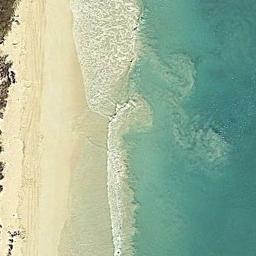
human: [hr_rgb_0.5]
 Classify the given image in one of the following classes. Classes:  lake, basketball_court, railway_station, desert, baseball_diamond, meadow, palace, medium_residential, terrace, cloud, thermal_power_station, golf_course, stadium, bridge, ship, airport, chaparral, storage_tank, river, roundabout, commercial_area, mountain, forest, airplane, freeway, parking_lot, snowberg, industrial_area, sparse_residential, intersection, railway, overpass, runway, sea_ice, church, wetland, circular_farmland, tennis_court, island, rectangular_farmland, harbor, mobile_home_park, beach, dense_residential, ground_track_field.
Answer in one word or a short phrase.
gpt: beach